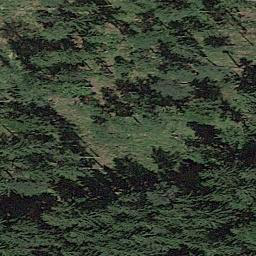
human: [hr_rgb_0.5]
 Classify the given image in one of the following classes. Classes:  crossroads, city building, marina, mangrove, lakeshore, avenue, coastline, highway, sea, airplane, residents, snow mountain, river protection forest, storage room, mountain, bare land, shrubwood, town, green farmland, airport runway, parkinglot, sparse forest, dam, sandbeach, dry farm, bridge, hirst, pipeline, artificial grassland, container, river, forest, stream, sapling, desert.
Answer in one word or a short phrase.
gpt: forest